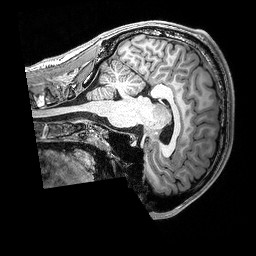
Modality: T1w
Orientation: sagittal
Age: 20
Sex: male